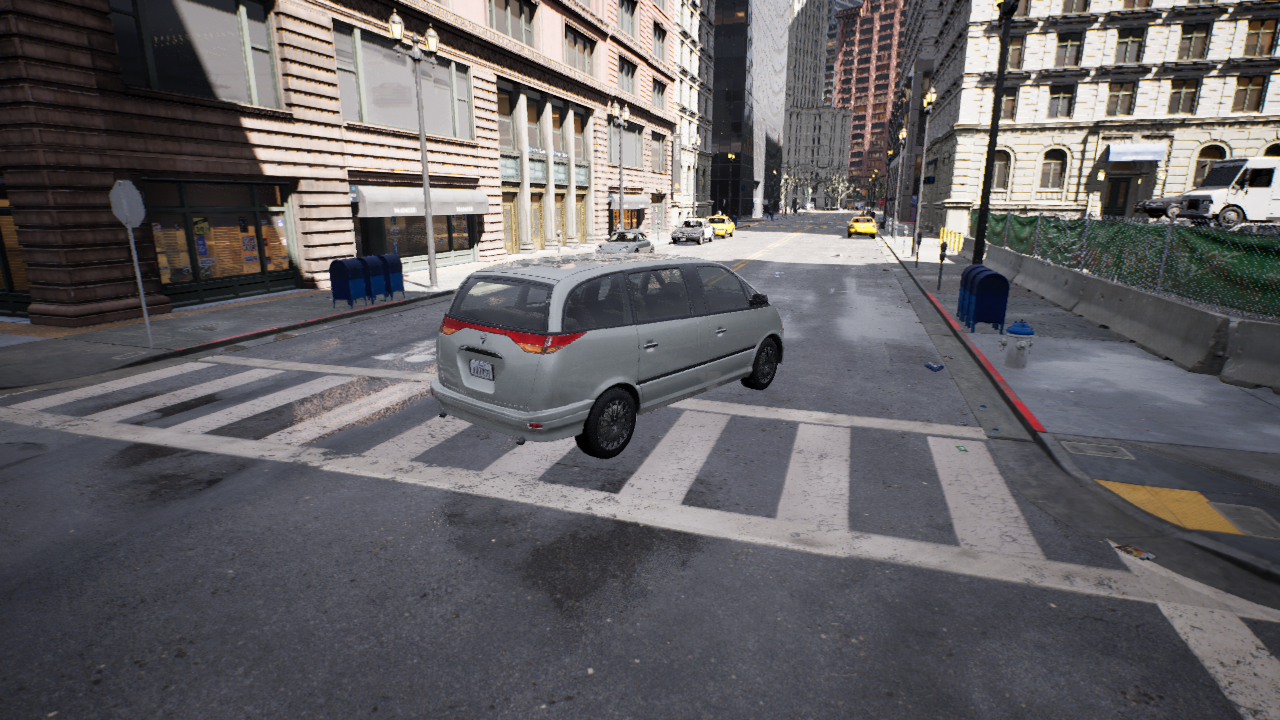
Venue: intersection
Lighting: clear day
Vehicle rig: minivan